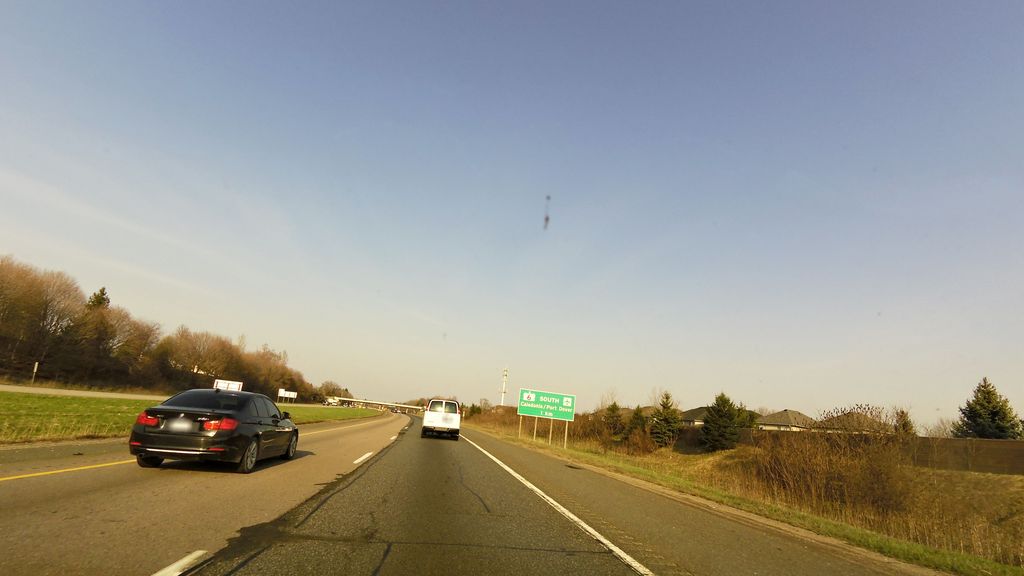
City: hamilton